Question: I'd like to build a collection view layout as outlined in the diagram below.
Primarily, I'd like to keep all items for a particular section on the same line. When the users scrolls vertically, the sections scroll off the page. When the user scrolls horizontally, the items left and right ("tucking" under the section header when scrolled left, bringing new items on screen from the right).

I understand Apple says "If it looks like a grid, you can use Flow Layout," but I'd like to understand if that's just a blanket statement, or if the above will push the limits.
Thanks!
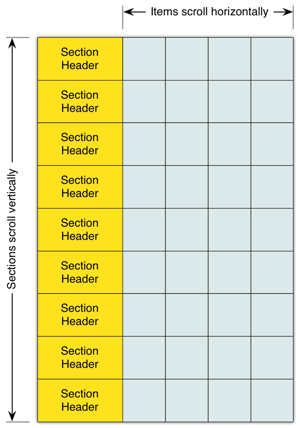
Answer: You need to use layout class which will inherit UICollectionViewFlowLayout. By doing this, you can customise your behaviour of layout by using below methods. Also you can get all hooks of Flow Layout also.
'''
- (NSArray *)layoutAttributesForElementsInRect:(CGRect)rect; // return an array layout attributes instances for all the views in the given rect
- (UICollectionViewLayoutAttributes *)layoutAttributesForItemAtIndexPath:(NSIndexPath *)indexPath;
- (void)prepareLayout;
'''